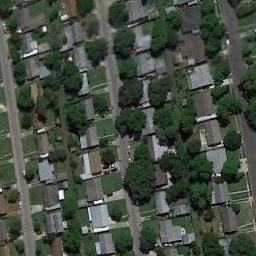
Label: dense_residential